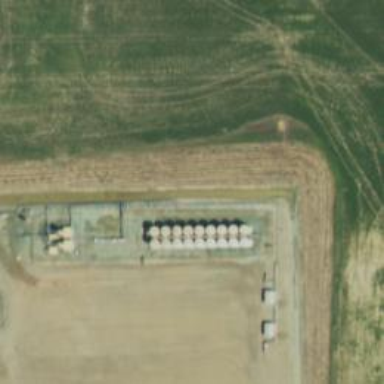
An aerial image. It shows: Storage tank with man-made structure.